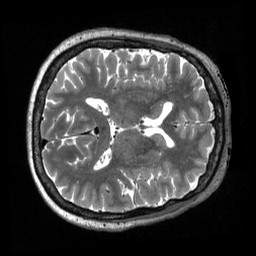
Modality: T2w
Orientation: axial
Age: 70
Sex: female
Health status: healthy
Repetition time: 3.2 s
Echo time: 0.563 s